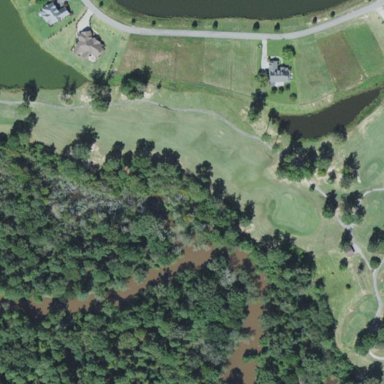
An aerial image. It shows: Golf fairway surrounded by grass.